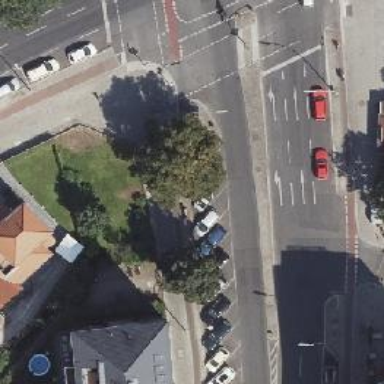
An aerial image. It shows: Secondary road with asphalt surface. There is cycle track on the right side and diagonal on-street parking lane on the right side.